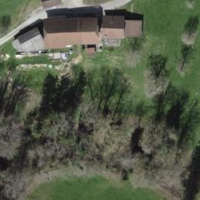
EUNIS habitat code: 24
Species observed at this site:
Juglans regia